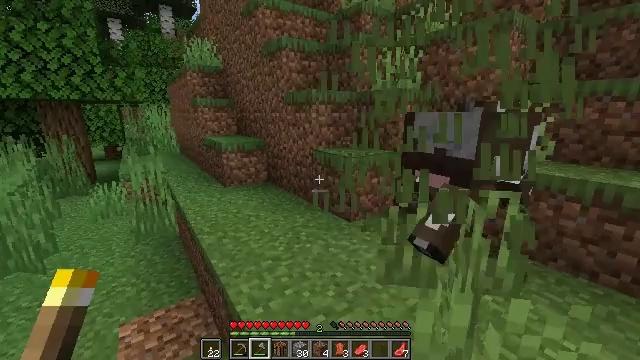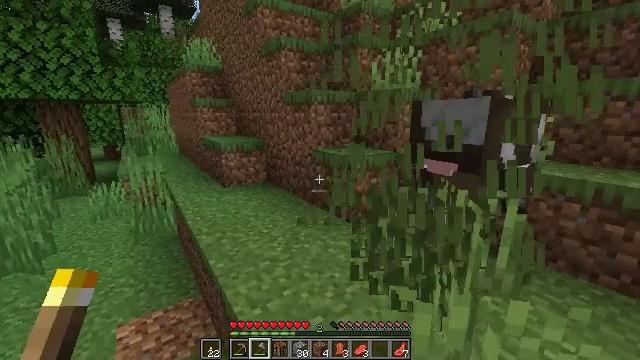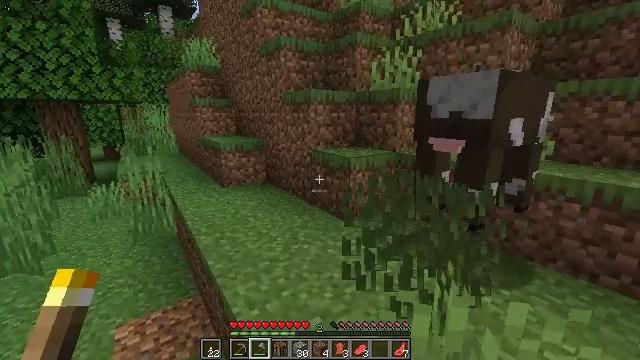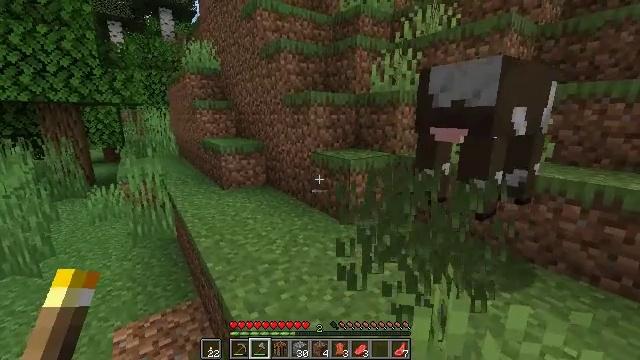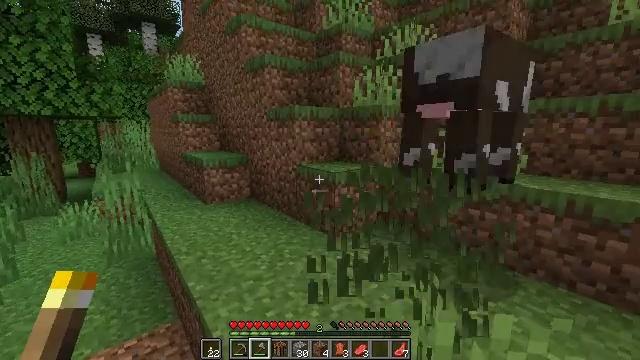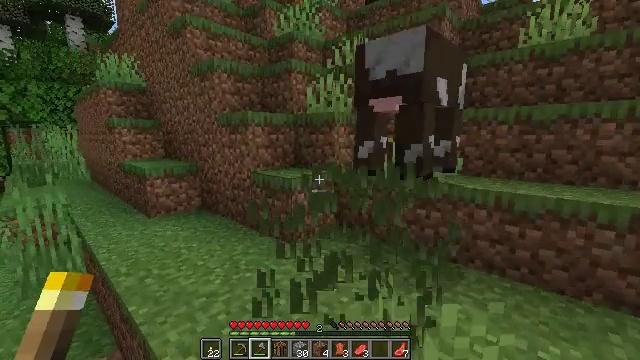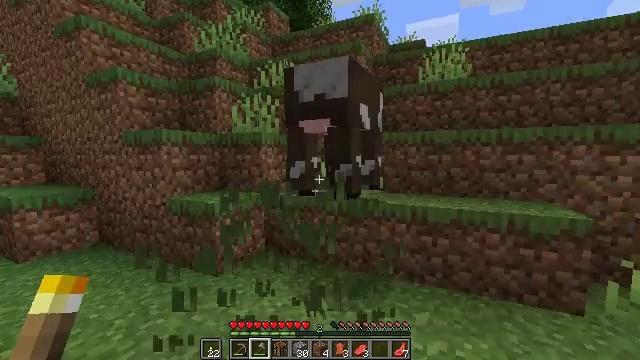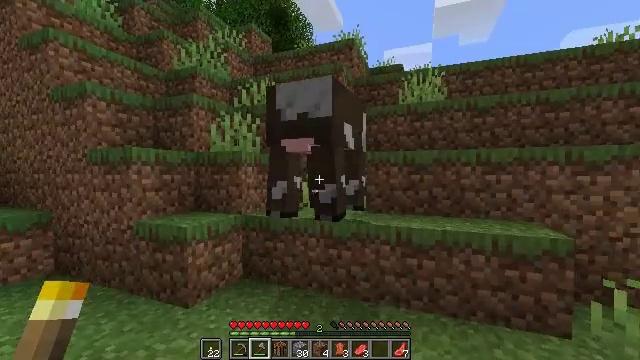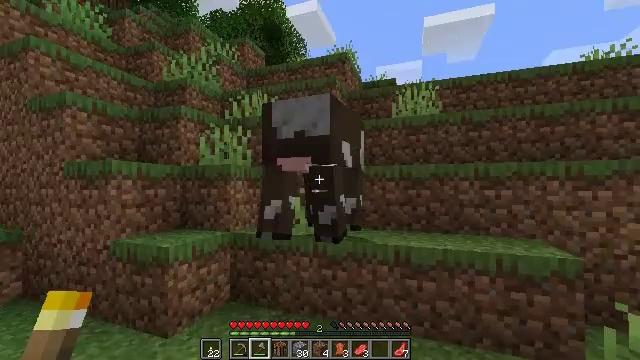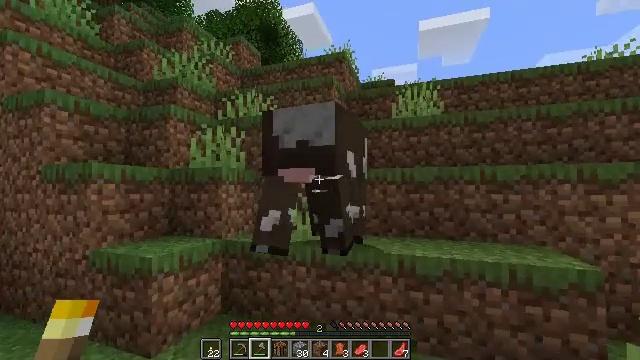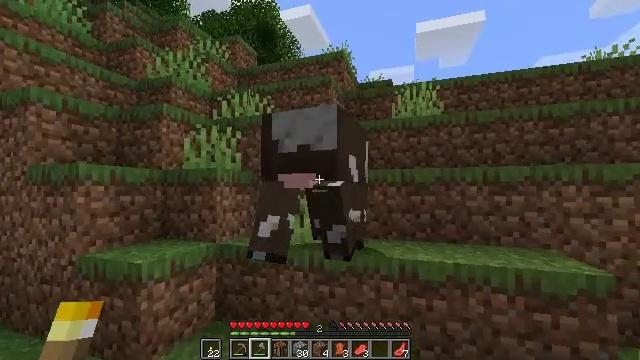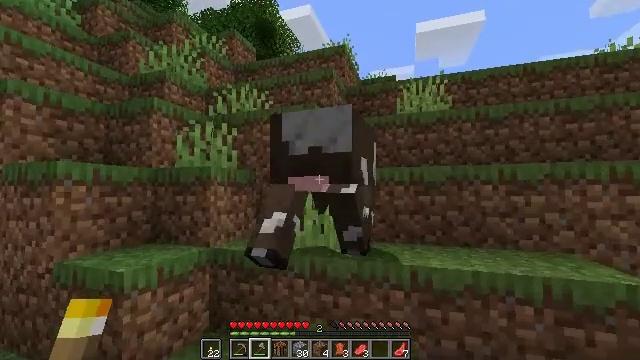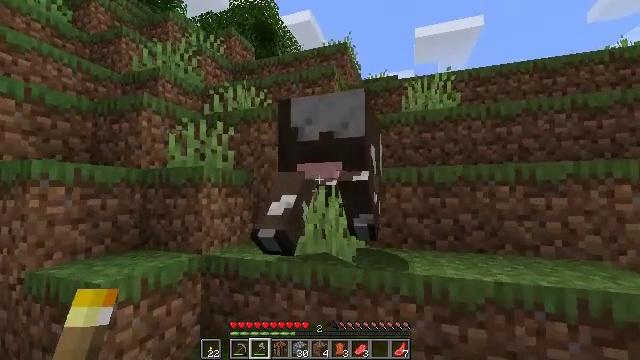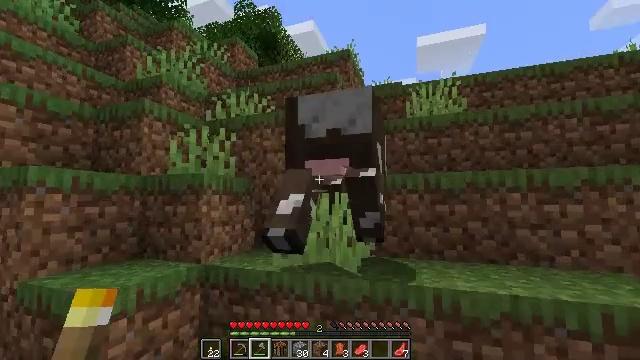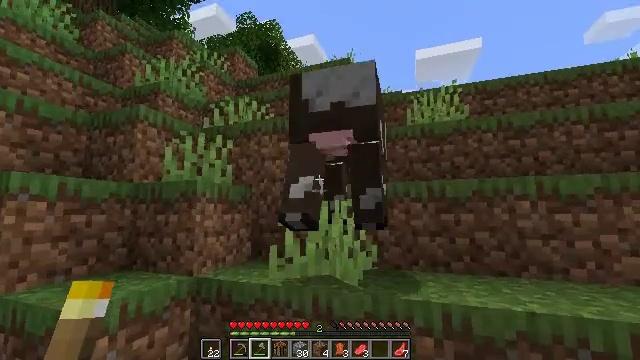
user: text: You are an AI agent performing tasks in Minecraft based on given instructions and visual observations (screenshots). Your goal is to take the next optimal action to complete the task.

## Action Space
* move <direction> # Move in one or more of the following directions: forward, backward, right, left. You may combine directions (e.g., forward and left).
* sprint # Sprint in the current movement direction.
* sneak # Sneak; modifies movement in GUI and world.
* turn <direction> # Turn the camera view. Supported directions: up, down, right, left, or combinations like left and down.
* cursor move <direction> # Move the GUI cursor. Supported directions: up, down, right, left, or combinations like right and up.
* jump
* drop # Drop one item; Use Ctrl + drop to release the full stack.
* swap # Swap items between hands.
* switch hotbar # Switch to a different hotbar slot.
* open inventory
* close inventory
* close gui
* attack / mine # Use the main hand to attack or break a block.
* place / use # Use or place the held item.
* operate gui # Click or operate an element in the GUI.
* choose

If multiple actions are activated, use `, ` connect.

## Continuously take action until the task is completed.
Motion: motion action
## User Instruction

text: Hunt animals.
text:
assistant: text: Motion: no_op
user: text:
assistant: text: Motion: no_op
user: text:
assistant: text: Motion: no_op
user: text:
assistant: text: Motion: turn right and up
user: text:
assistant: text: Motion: turn right and up
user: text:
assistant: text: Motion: move forward, turn right and up
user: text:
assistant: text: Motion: move forward, turn right and up
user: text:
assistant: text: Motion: move forward, turn right and up
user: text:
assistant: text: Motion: move forward
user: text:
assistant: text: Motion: move forward, attack / mine
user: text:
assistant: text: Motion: move forward, attack / mine
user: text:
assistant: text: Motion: move forward, attack / mine
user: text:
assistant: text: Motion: turn up
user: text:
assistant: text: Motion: turn up
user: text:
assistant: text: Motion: no_op